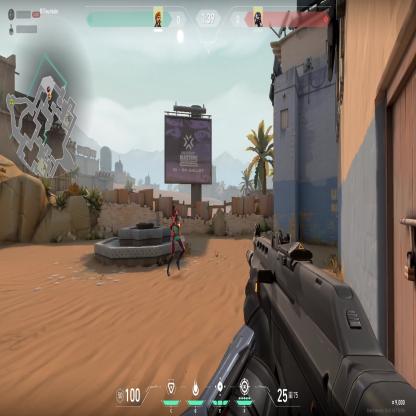
Label: enemy